Question: For every element inside a div it grows it's width , however when we placed a positioned element , here the error message is positioned to relative and has top of 3px. As it is showing container isn't growing. If I use
'''
overflow: hidden; /* the message will be cut off */
'''
How to fix this problem, am I missing any hacks. One way that I can do it growing it's height manually. However I think it isn't the most elegant solution, what if my content changes then I have re-calculate the height again.

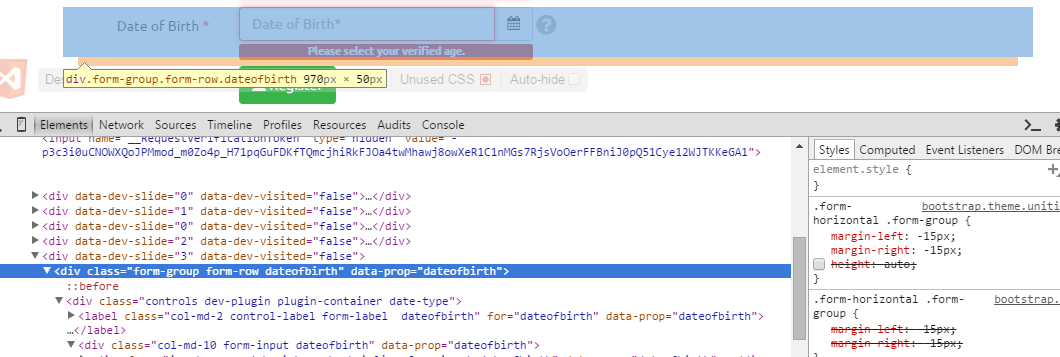
Answer: Fixed it, thank you all for your help and support.
'''
.invalid-msg {
display: block;
max-width:234px;
margin-top:3px;
}
'''